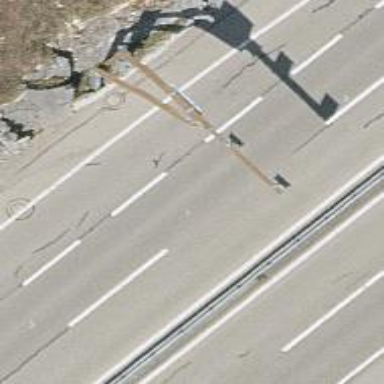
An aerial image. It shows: Motorway link.